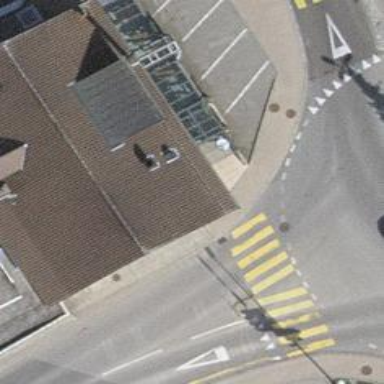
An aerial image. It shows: Restaurant.